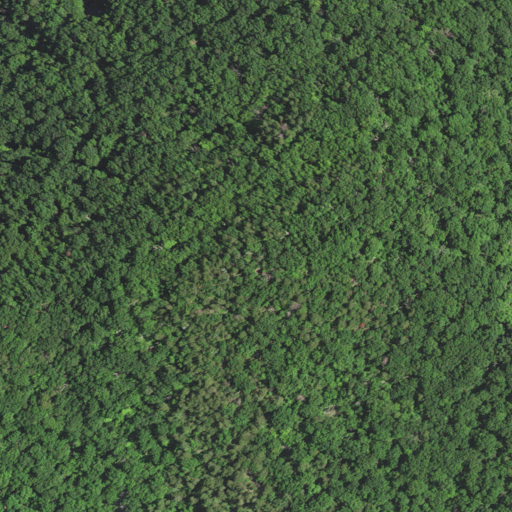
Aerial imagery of mountain in Virginia named Hanse Mountain containing deciduous forest and mixed forest